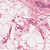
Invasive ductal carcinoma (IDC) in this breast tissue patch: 0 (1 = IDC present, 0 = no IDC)